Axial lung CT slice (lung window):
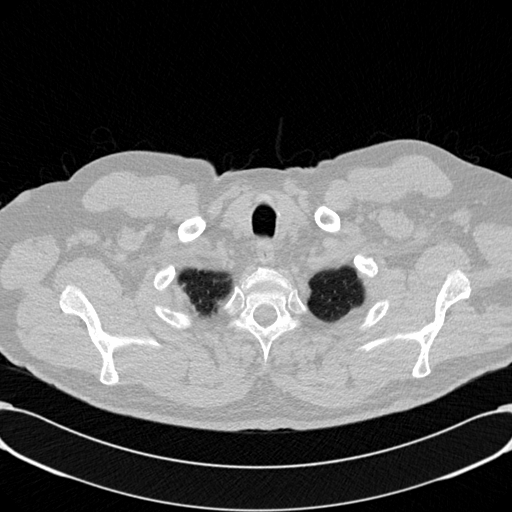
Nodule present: no